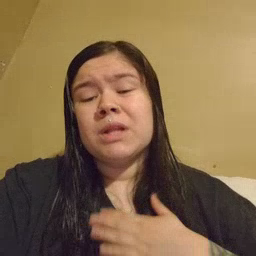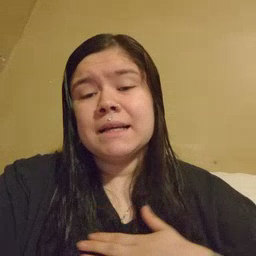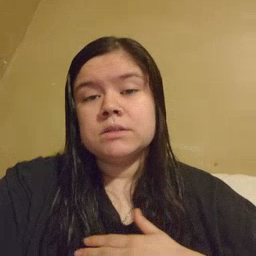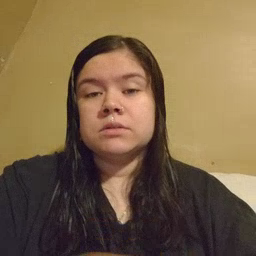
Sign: please